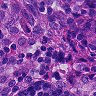
Metastatic tissue present: no